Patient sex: F
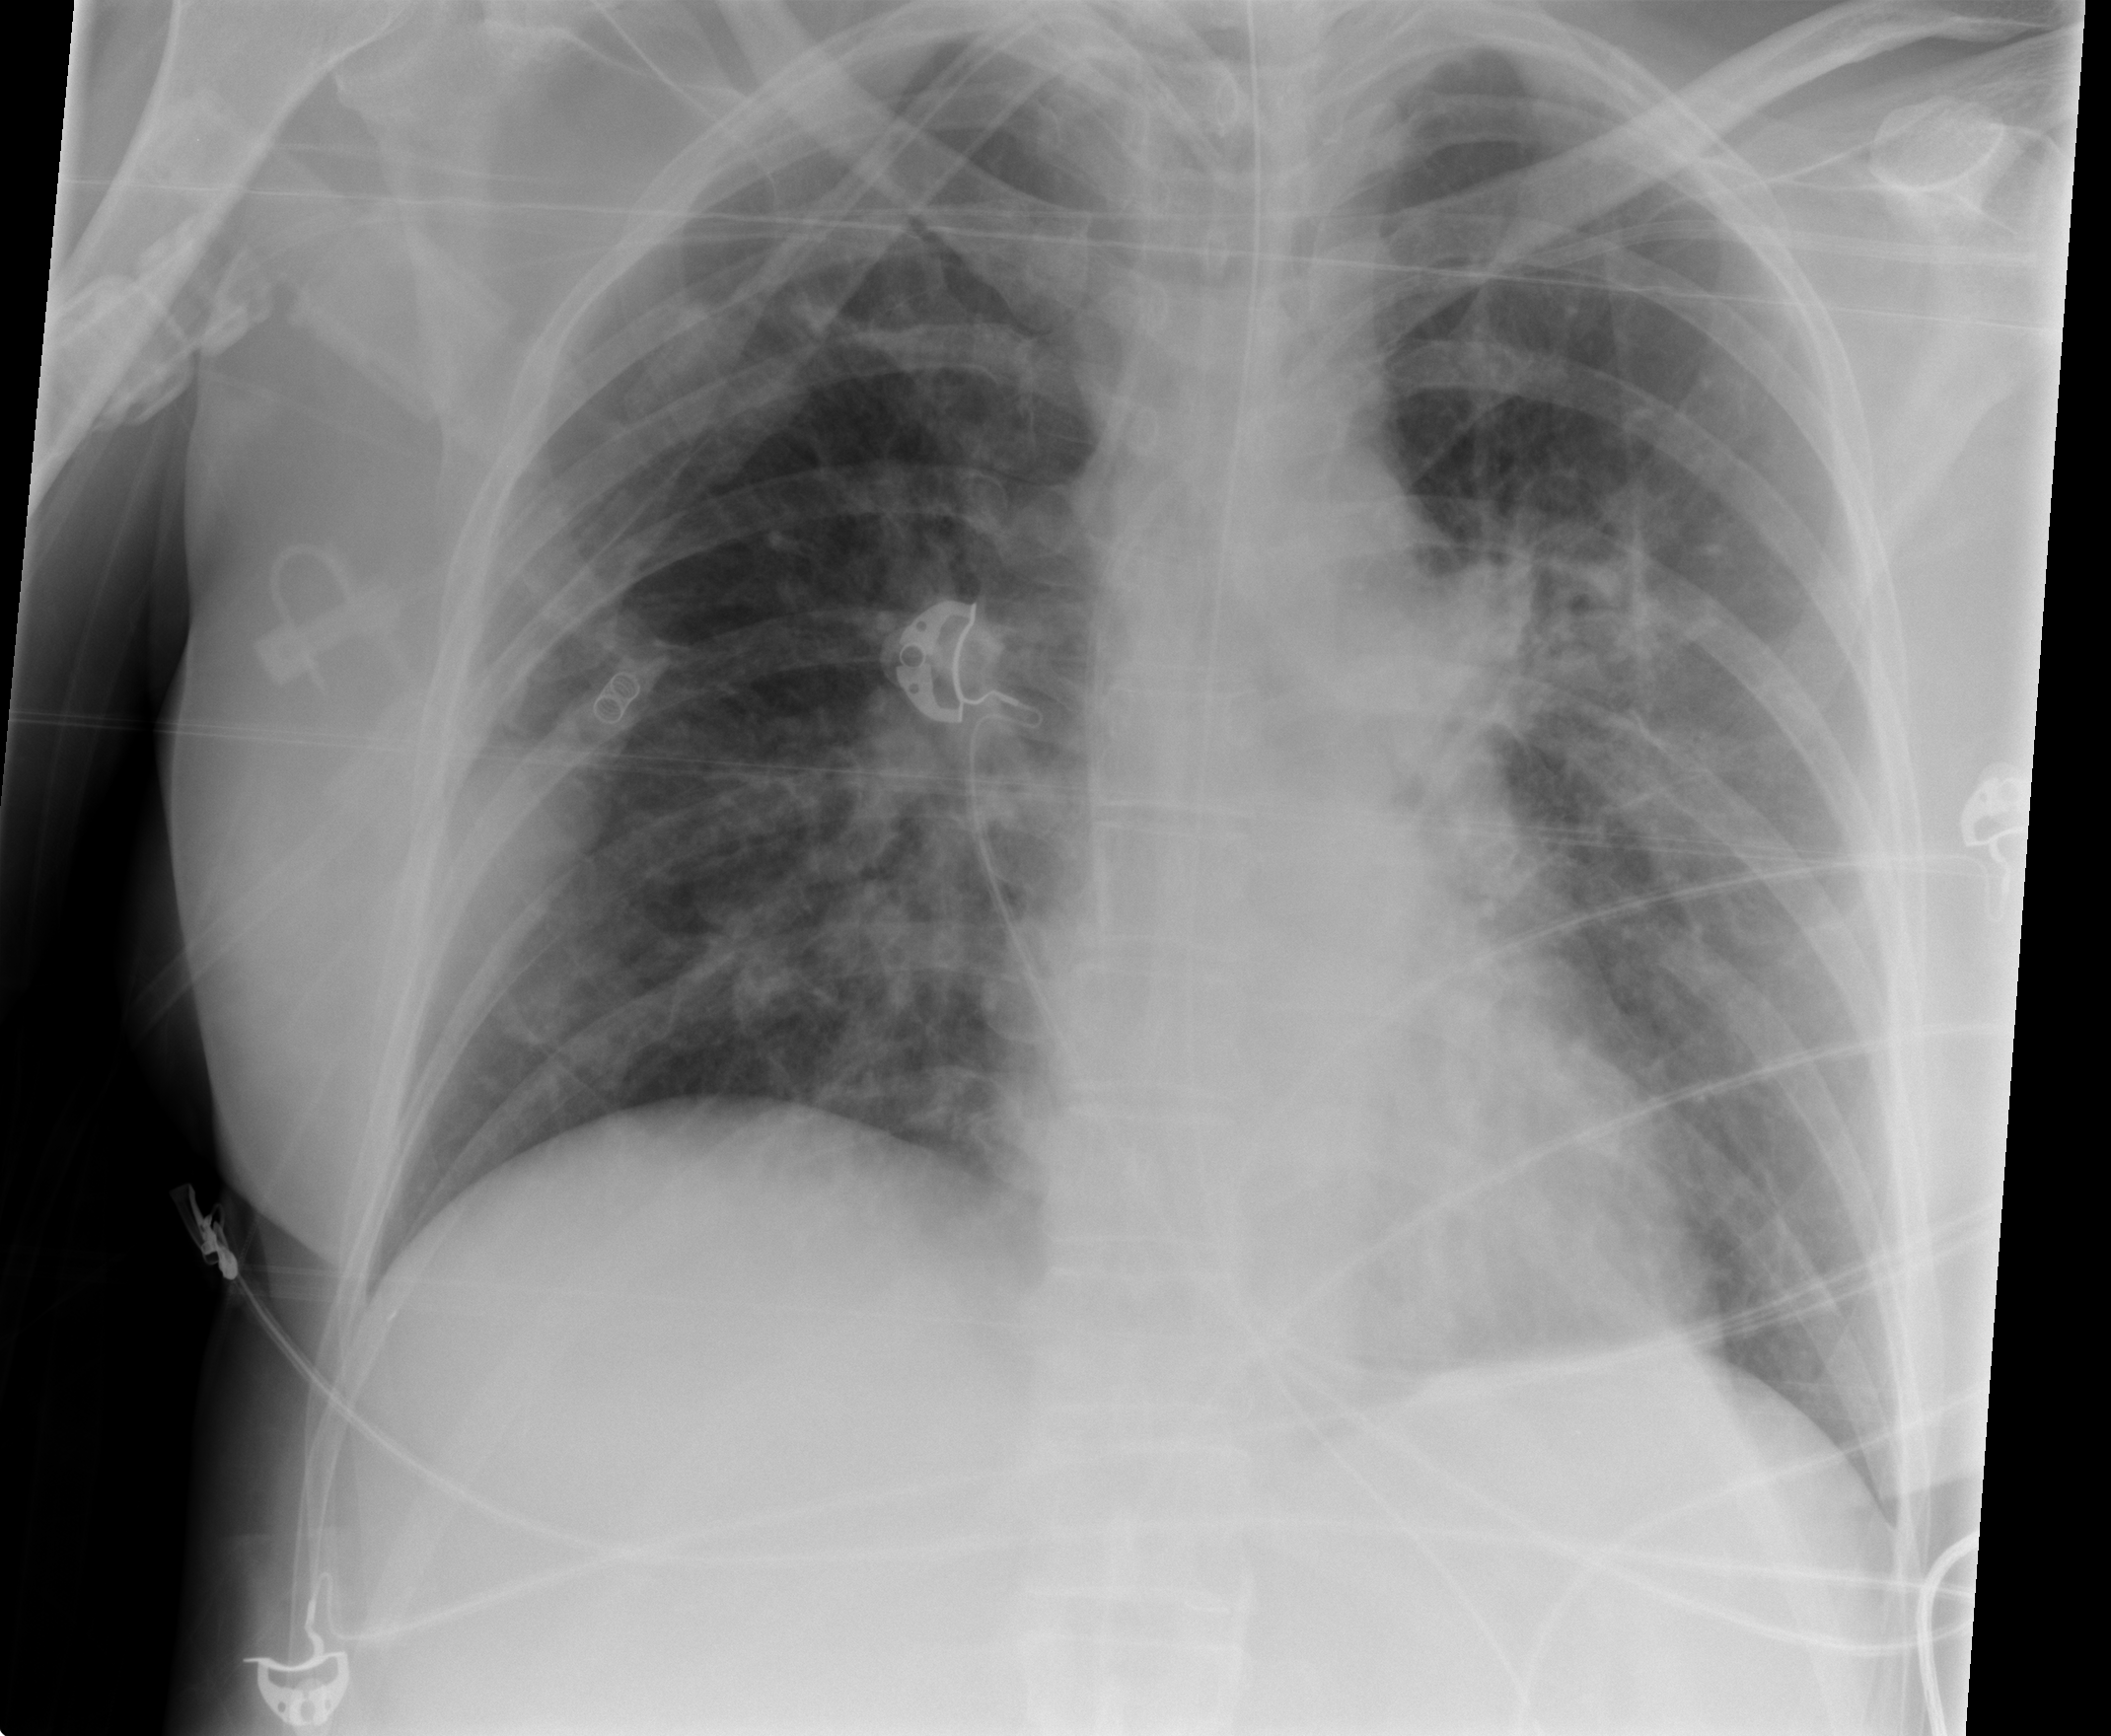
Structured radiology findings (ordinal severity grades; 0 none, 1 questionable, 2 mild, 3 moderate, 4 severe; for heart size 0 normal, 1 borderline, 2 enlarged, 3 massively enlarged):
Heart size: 0
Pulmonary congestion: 1
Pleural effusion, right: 0
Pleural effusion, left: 1
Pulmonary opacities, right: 3
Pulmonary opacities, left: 3
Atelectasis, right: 1
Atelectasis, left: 1